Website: macys
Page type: customer-info-address
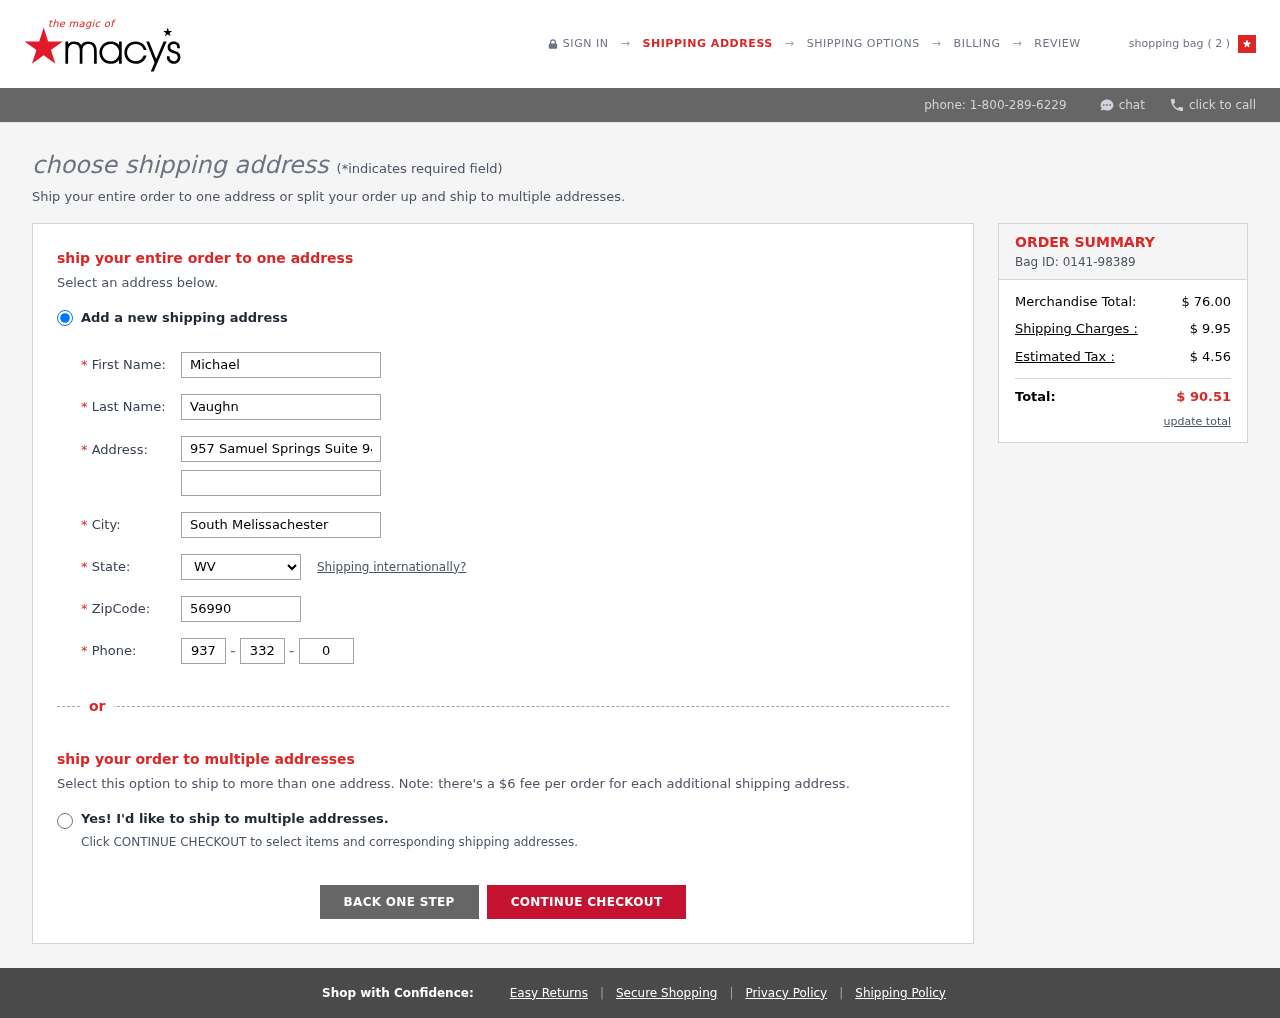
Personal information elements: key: PII_CITY
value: South Melissachester
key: PII_FIRSTNAME
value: Michael
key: PII_LASTNAME
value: Vaughn
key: PII_PHONE_AREA
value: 937
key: PII_PHONE_PREFIX
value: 332
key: PII_PHONE_SUFFIX
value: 0935
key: PII_POSTCODE
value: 56990
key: PII_STATE_ABBR
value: WV
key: PII_STREET
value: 957 Samuel Springs Suite 948
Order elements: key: ORDER_NUM_ITEMS
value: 2
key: ORDER_ID
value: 0141-98389
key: ORDER_SUBTOTAL
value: $ 76.00
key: ORDER_SHIPPING_COST
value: $ 9.95
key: ORDER_TAX
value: $ 4.56
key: ORDER_TOTAL
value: $ 90.51